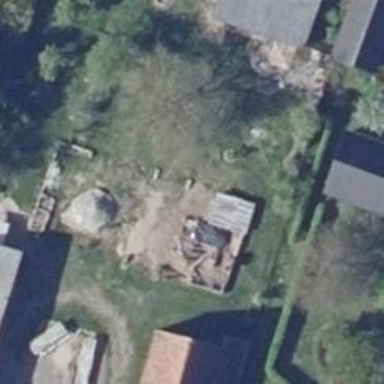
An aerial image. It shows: Rural barn.